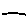
Label: line